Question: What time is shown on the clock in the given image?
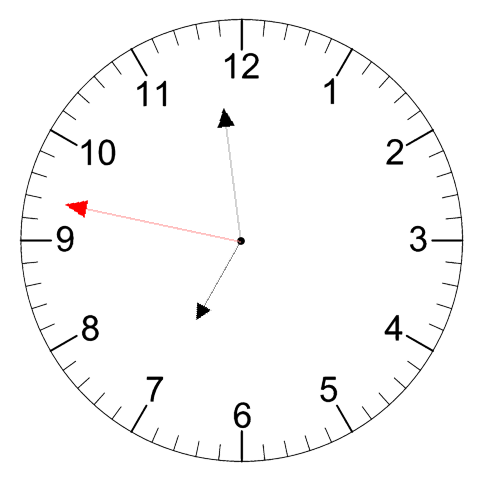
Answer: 06:58:47